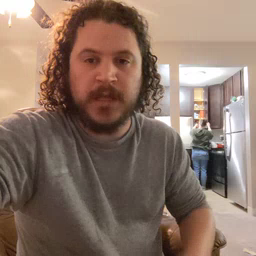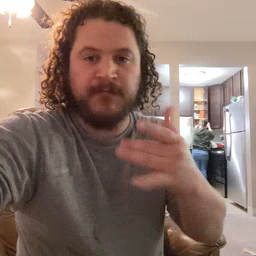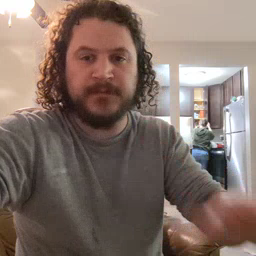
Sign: empty